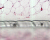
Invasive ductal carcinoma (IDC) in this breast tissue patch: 0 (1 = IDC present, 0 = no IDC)